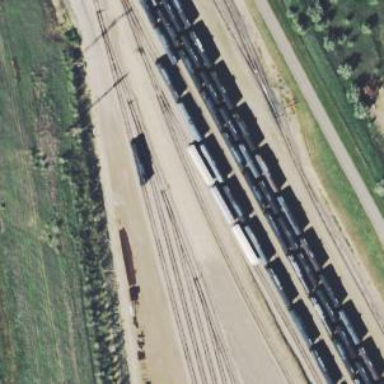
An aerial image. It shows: Railway yard.